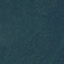
Label: Forest